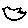
Label: bird